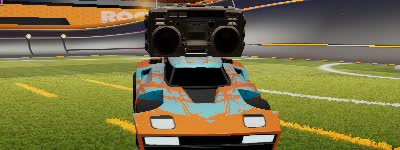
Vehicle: breakout